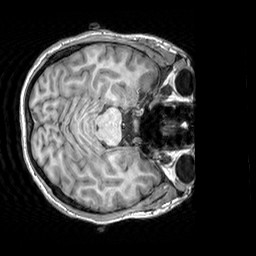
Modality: T1w
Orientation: axial
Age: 30
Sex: female
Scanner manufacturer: siemens
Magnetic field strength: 3 T
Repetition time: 2.3 s
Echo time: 0.00303 s